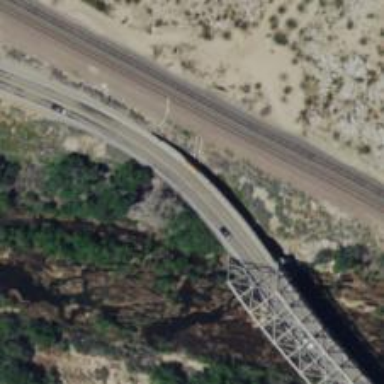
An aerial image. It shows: Secondary road on truss bridge with asphalt surface.